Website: lowes
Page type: billing-address
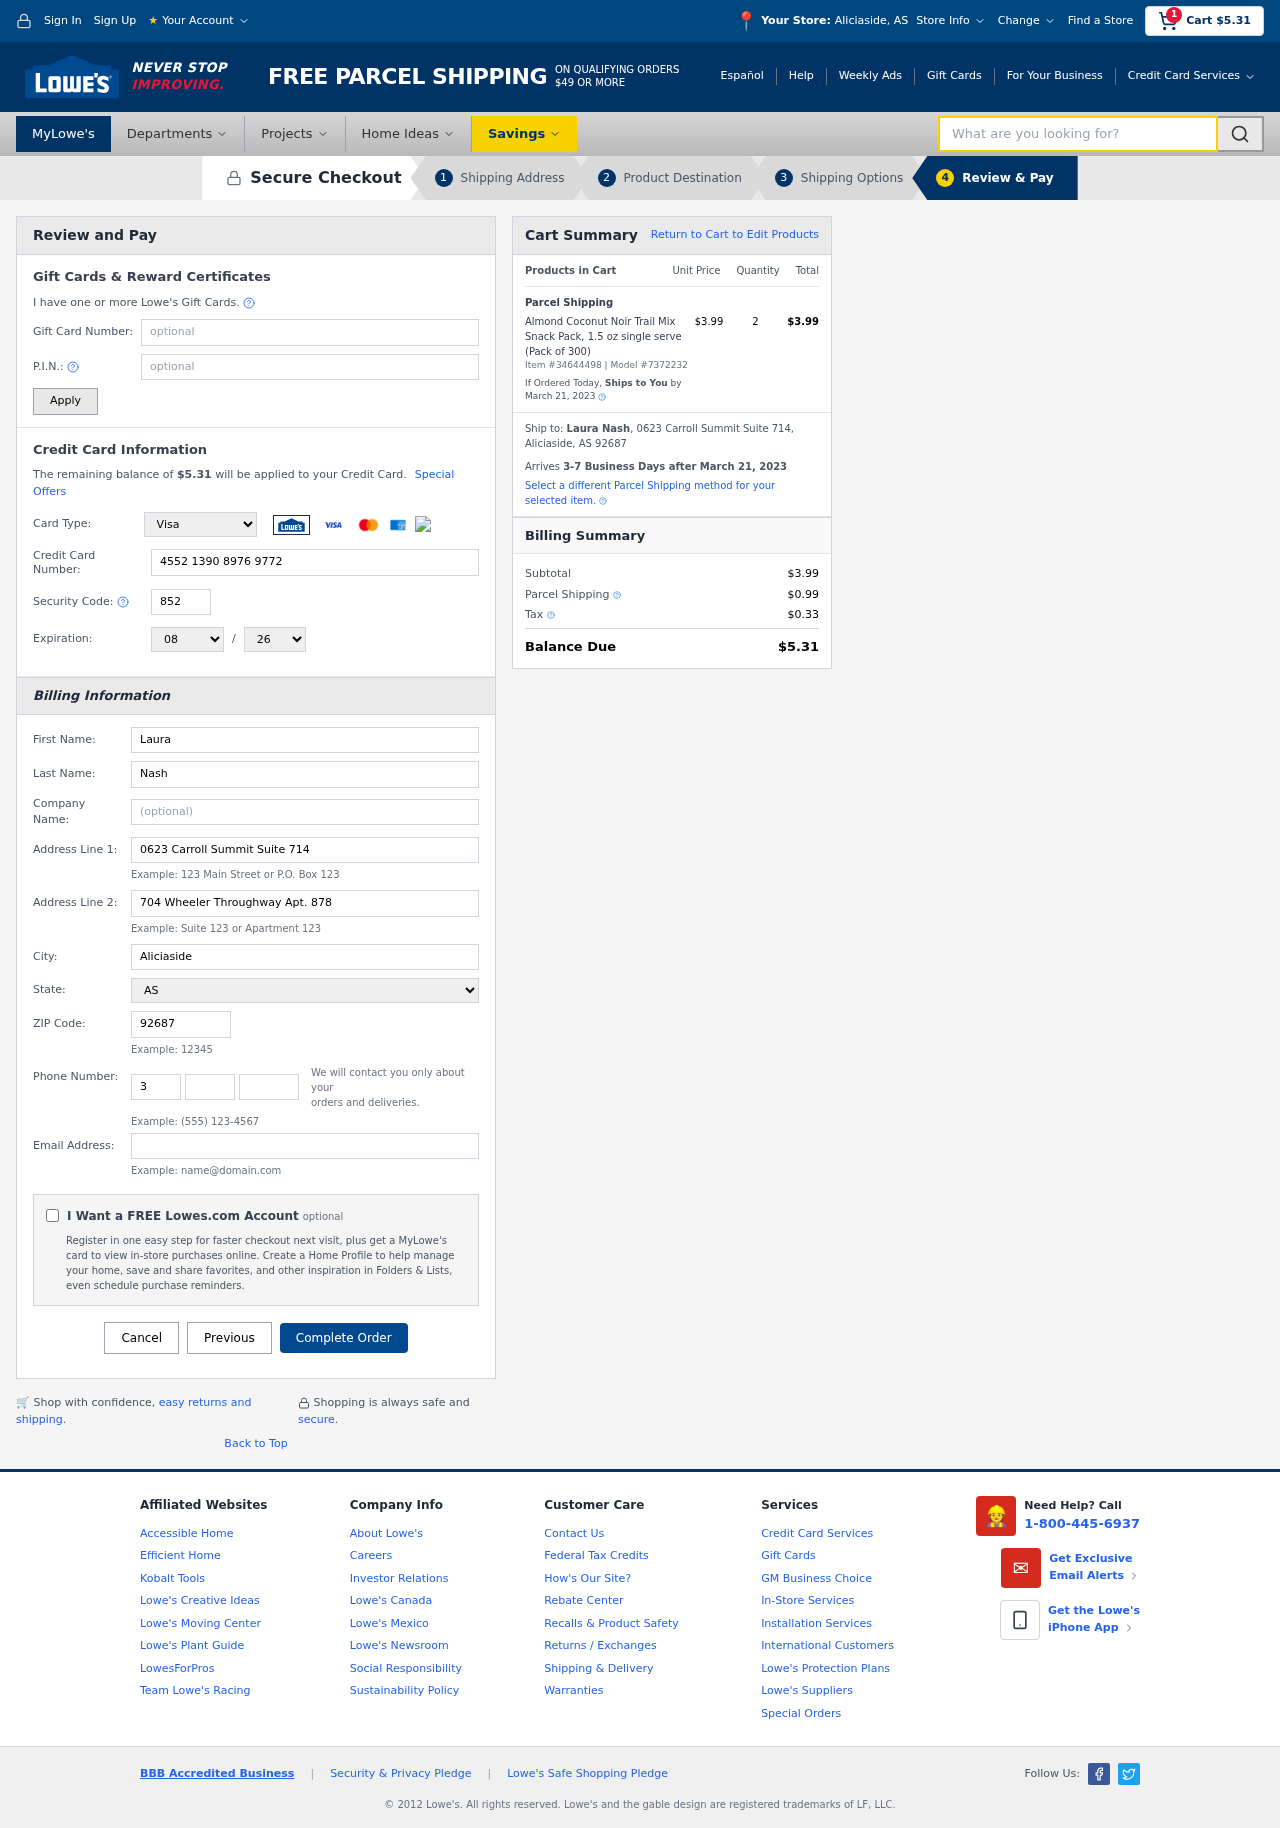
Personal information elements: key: PII_CARD_CVV
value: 852
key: PII_CARD_EXPIRY_MONTH
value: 08
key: PII_CARD_EXPIRY_YEAR
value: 26
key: PII_CARD_NUMBER
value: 4552 1390 8976 9772
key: PII_CARD_TYPE
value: Visa
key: PII_CITY
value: Aliciaside
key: PII_CITY_STATE
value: Aliciaside, AS
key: PII_EMAIL
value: lauranash@gmail.com
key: PII_FIRSTNAME
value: Laura
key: PII_FULLNAME
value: Laura Nash
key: PII_LASTNAME
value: Nash
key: PII_PHONE_AREA
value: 310
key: PII_PHONE_PREFIX
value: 558
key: PII_PHONE_SUFFIX
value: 6277
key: PII_POSTCODE
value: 92687
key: PII_STATE
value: AS
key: PII_STREET
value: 0623 Carroll Summit Suite 714
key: PII_STREET2
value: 704 Wheeler Throughway Apt. 878
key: PII_CITY_STATE_ZIP
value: Aliciaside, AS 92687
Product elements: key: PRODUCT1_NAME
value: Almond Coconut Noir Trail Mix Snack Pack, 1.5 oz single serve (Pack of 300)
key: PRODUCT1_PRICE
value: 3.99
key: PRODUCT1_QUANTITY
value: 2
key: PRODUCT_ITEM_NUMBER
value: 34644498
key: PRODUCT_MODEL_NUMBER
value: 7372232
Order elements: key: ORDER_SUBTOTAL
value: $5.31
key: ORDER_TOTAL
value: $5.31
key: ORDER_SHIPPING_DATE
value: March 21, 2023
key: ORDER_SUBTOTAL
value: $3.99
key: ORDER_DELIVERY_DATE
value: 3-7 Business Days after March 21, 2023
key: ORDER_SHIPPING_DATE2
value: March 21, 2023
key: ORDER_SUBTOTAL2
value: $3.99
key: ORDER_SHIPPING_COST
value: $0.99
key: ORDER_TAX
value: $0.33
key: ORDER_TOTAL2
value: $5.31
Search elements: key: HEADER_SEARCH
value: What are you looking for?